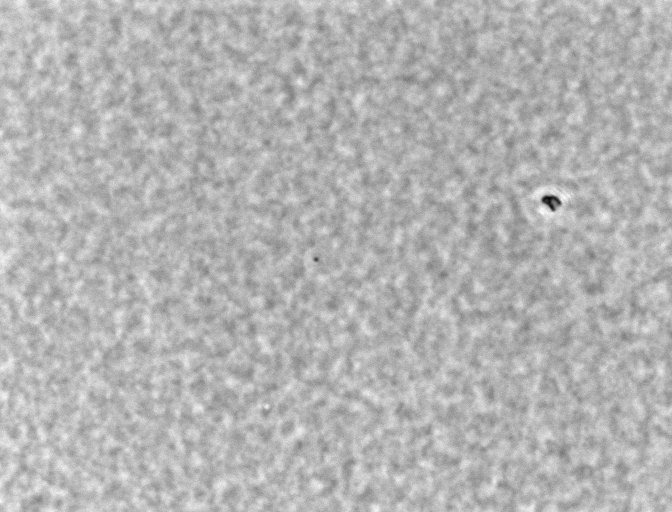
Listeria innocua